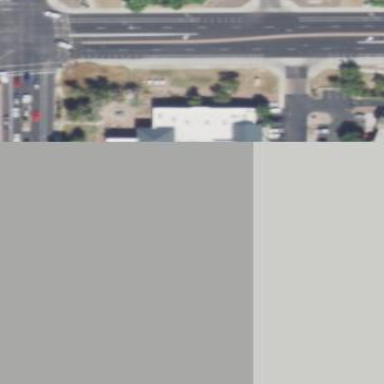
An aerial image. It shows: Retail building.